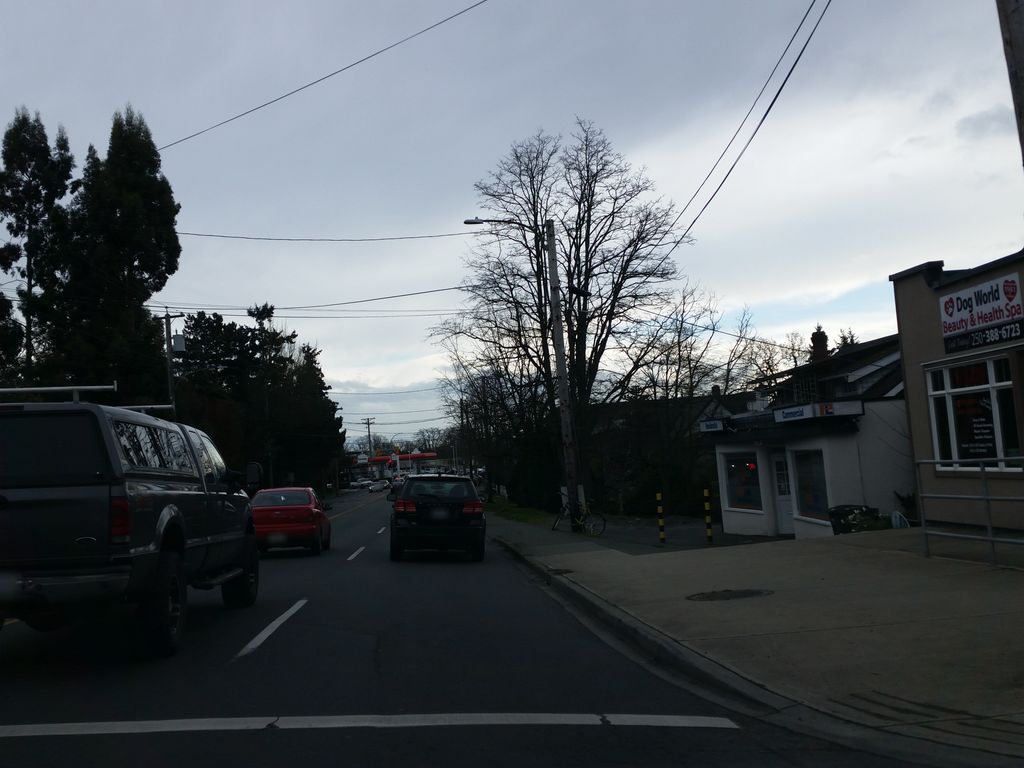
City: victoria